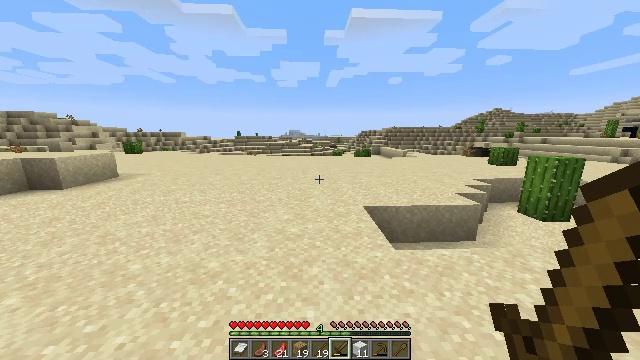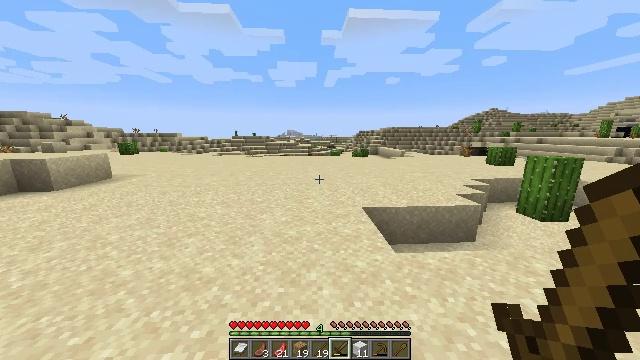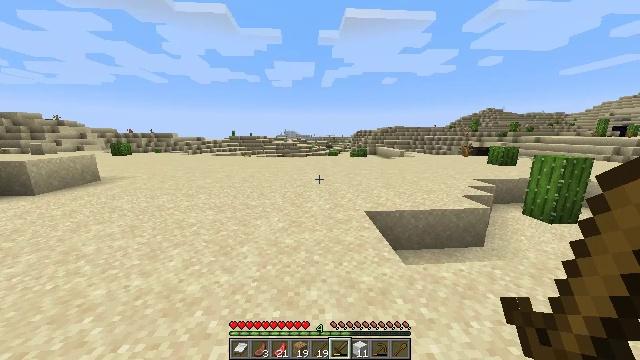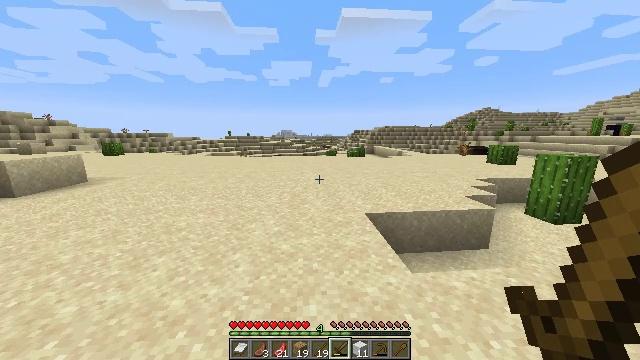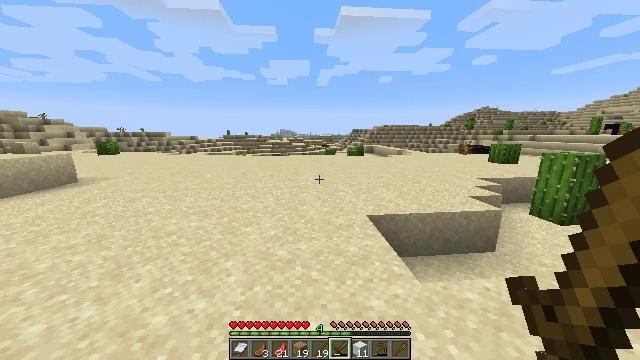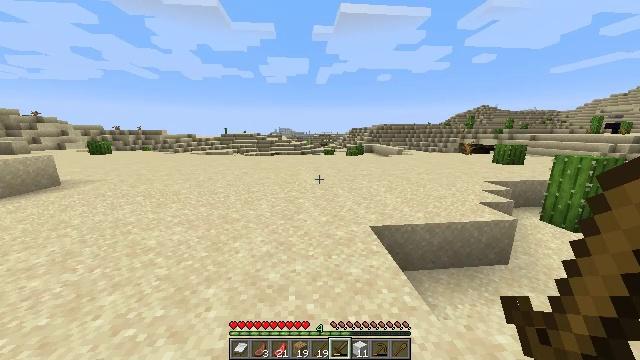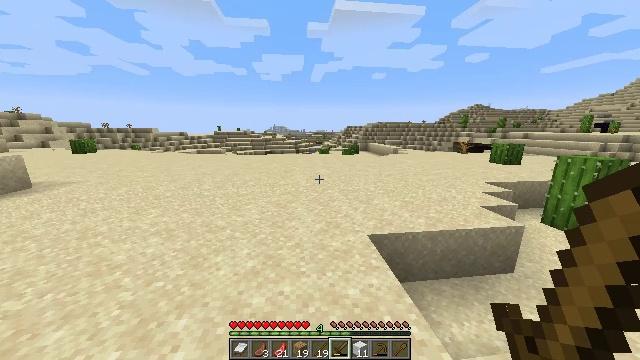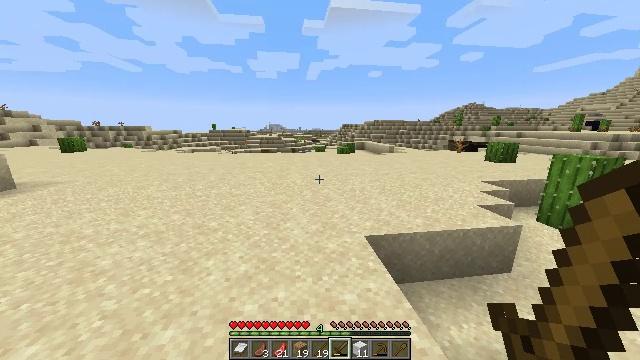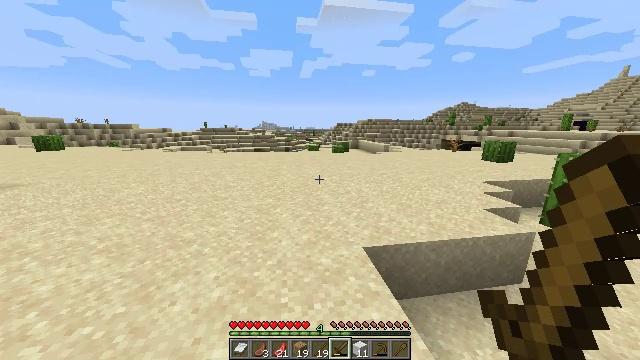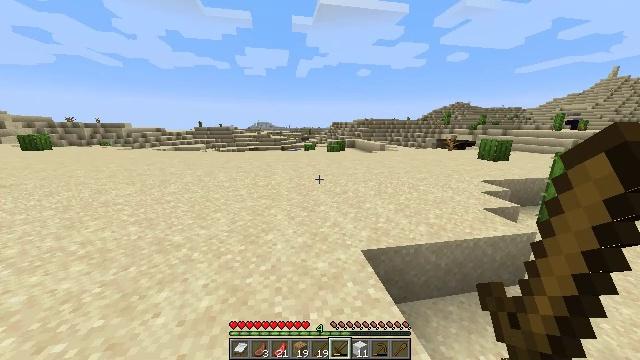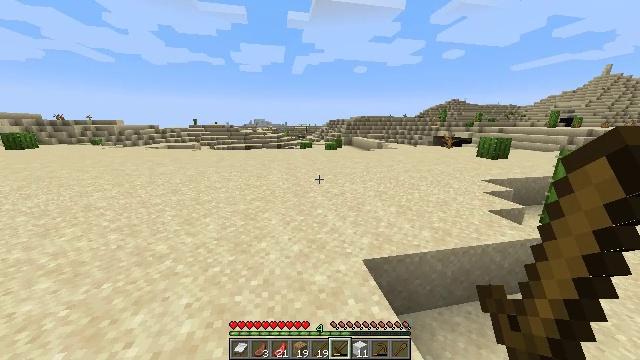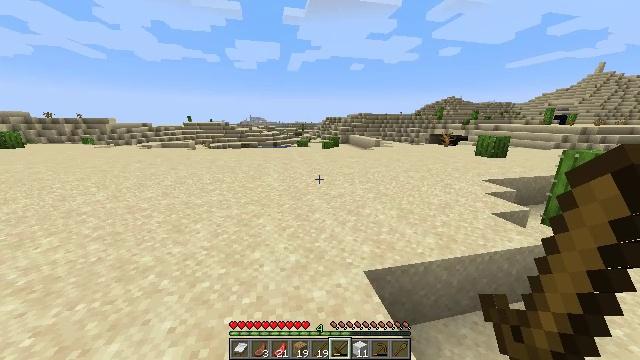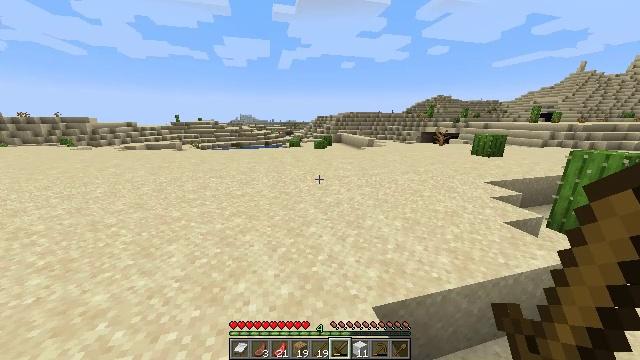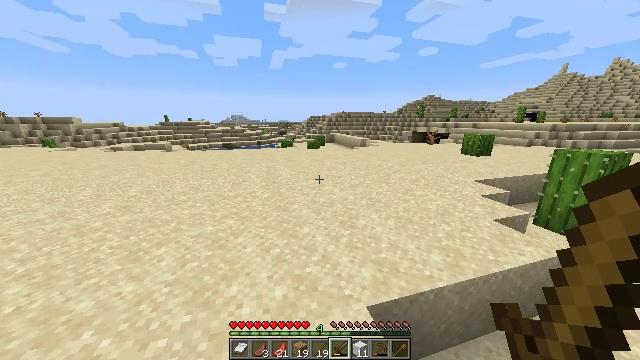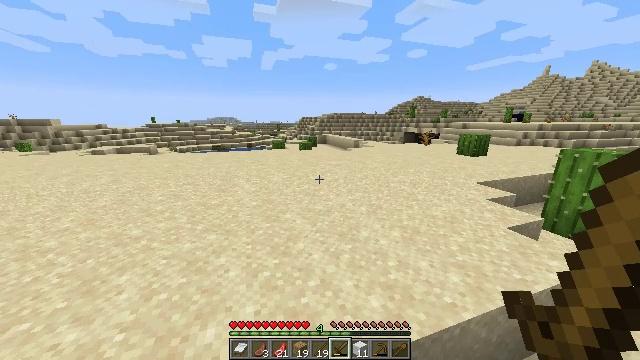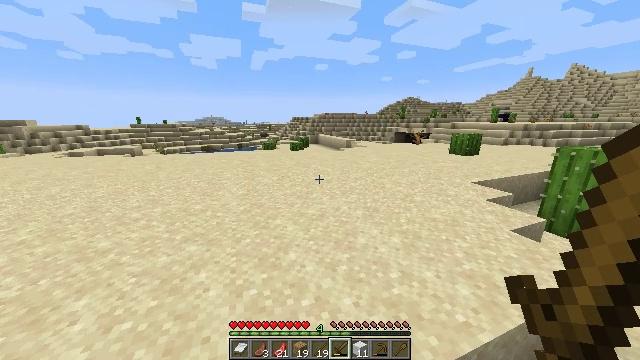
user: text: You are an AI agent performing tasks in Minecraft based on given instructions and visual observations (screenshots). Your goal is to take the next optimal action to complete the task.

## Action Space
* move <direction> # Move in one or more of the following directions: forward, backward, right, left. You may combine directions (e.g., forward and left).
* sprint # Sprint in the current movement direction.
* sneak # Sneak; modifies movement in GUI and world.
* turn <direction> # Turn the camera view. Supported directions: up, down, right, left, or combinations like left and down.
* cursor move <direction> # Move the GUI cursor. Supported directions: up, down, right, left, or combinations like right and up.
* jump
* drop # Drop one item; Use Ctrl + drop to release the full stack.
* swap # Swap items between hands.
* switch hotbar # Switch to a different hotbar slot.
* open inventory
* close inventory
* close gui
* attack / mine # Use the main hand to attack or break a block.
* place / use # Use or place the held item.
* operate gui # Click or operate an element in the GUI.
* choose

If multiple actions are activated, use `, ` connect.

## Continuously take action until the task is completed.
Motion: motion action
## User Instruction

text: Kill mobs.
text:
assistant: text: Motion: move forward, sprint
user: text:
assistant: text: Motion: move forward, sprint
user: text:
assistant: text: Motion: move forward, sprint
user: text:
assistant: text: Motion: move forward, sprint
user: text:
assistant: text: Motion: move forward, sprint
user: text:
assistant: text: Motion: move forward, sprint, turn right
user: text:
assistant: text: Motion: move forward, sprint, turn right
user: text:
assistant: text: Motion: move forward, sprint, turn right
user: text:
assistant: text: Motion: move forward, sprint, turn right
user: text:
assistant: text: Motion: move forward, sprint
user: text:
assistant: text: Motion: move forward, sprint
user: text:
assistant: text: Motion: move forward, sprint, turn right
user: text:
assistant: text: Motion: move forward, sprint, turn right
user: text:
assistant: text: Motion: move forward, sprint, turn right
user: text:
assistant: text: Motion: move forward, sprint, turn right
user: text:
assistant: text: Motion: move forward, sprint, turn right
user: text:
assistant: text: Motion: move forward, sprint, turn right
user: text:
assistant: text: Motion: move forward, sprint, turn right
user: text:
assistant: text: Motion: move forward, sprint, turn right
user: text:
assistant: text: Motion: move forward, sprint
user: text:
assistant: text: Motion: move forward, sprint
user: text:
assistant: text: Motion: move forward, sprint
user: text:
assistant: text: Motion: move forward, sprint
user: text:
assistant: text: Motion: move forward, sprint
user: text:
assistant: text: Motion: move forward, sprint
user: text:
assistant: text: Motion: move forward, sprint
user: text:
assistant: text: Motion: move forward, sprint
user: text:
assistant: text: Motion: move forward, sprint
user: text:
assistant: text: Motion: move forward, sprint
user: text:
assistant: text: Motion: move forward, sprint